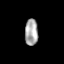
Tissue: lung
Cell type: Endothelial cells
Senescence score: 0.5566
Nuclear area (px): 340
Mean DAPI intensity: 170.332